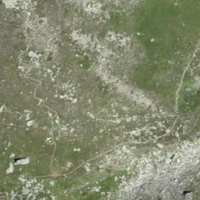
EUNIS habitat code: 31
Species observed at this site:
Schoenus nigricans